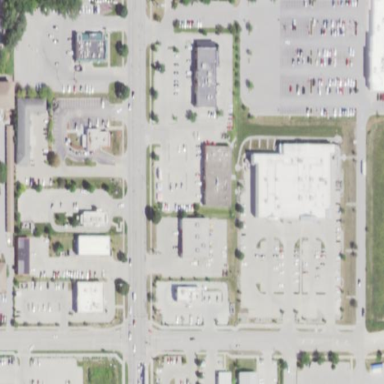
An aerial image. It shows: Commercial area.